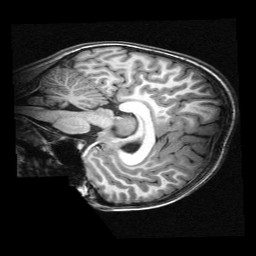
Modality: T1w
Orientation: sagittal
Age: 11
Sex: female
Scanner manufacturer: siemens
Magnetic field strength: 3 T
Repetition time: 2.3 s
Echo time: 0.00336 s